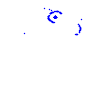
Particle: proton